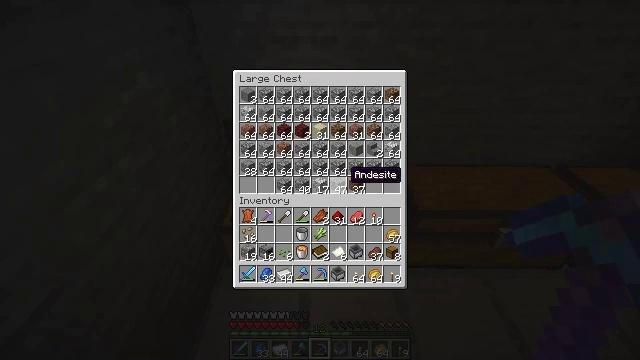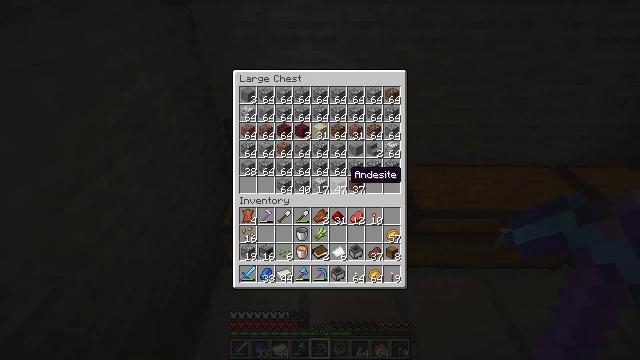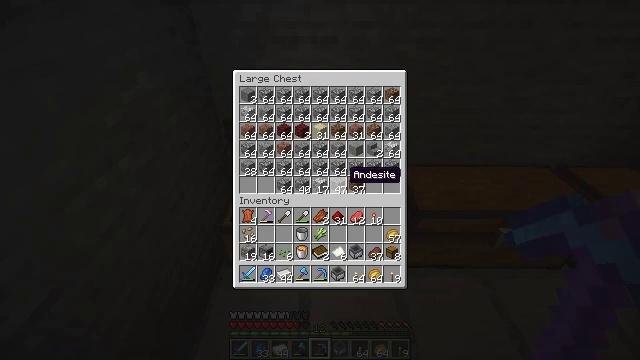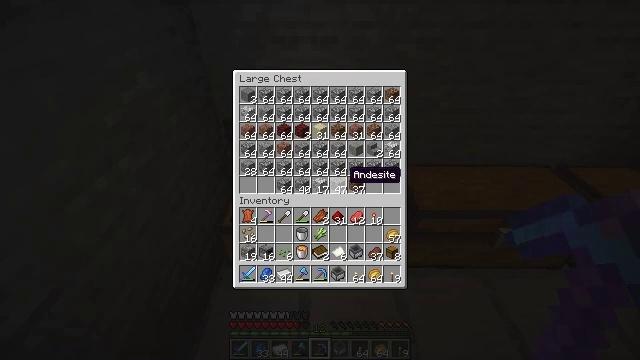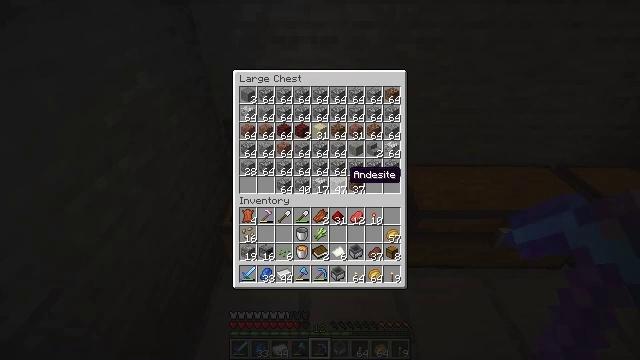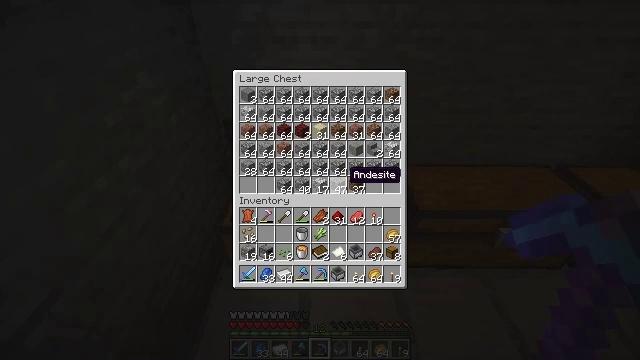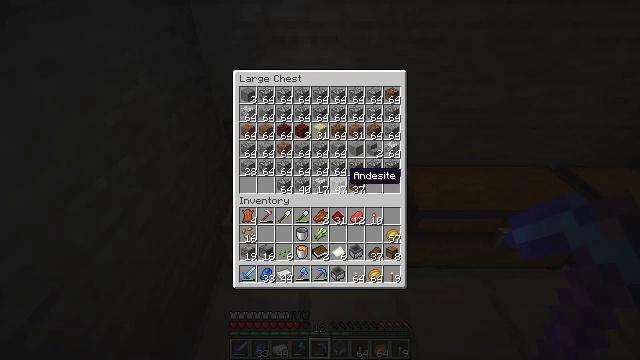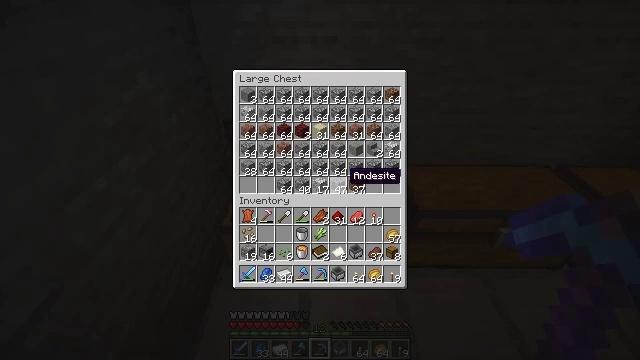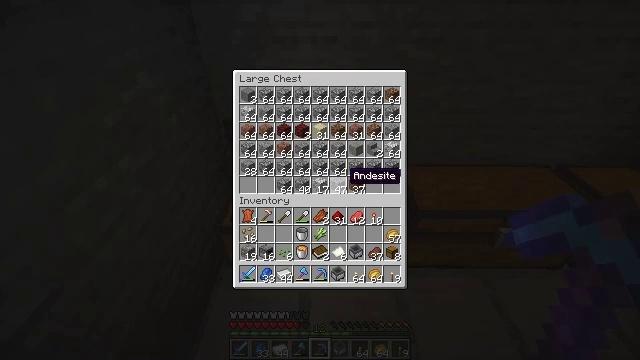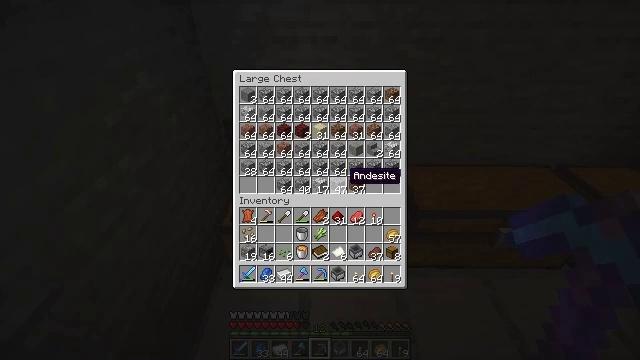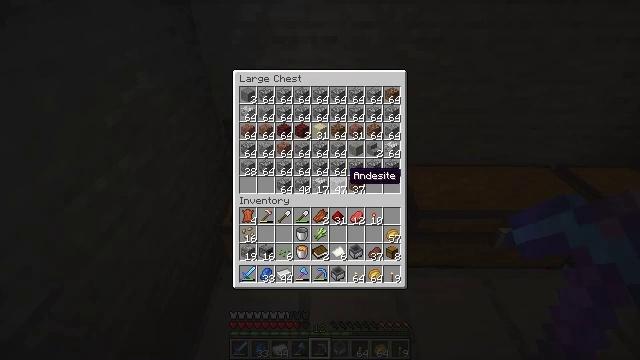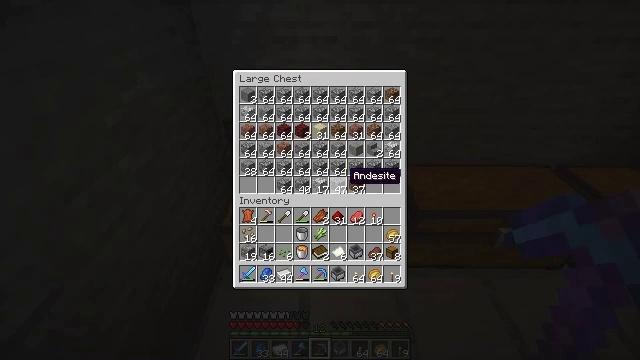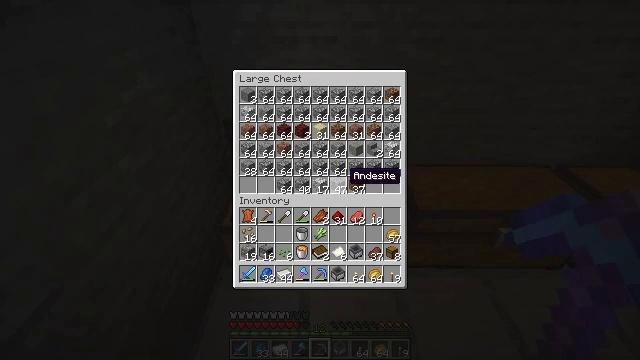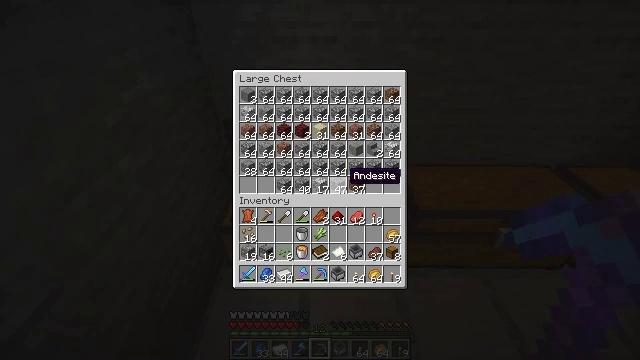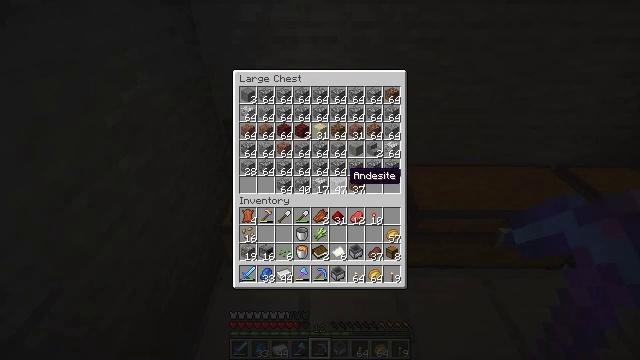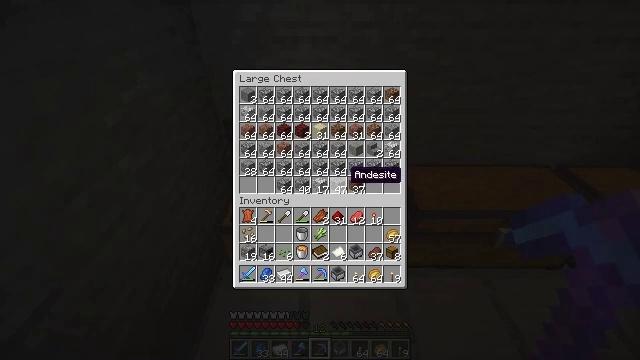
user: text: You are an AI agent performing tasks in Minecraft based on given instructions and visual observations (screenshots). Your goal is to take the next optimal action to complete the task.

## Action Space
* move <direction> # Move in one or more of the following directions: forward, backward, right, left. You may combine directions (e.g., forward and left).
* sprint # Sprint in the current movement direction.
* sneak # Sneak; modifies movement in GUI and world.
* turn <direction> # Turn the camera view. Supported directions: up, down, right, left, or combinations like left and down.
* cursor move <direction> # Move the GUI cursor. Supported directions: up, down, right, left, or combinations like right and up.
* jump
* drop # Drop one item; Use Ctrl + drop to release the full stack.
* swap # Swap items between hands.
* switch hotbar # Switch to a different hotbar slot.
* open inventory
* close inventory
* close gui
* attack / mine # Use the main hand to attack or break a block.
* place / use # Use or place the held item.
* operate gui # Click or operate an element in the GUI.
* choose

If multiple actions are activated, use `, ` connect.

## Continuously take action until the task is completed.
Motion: motion action
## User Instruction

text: Drop a diamond pickaxe.
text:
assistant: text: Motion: no_op
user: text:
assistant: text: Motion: no_op
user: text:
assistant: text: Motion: no_op
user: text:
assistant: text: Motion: no_op
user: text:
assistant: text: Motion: no_op
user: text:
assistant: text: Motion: no_op
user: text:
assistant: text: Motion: no_op
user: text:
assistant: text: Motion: no_op
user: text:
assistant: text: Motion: no_op
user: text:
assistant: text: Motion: no_op
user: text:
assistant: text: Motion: no_op
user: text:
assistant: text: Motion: no_op
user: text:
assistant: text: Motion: no_op
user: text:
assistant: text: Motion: no_op
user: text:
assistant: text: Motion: no_op
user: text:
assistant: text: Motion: no_op
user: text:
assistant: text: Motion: no_op
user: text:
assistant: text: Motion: no_op
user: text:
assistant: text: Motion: no_op
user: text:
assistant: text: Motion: no_op
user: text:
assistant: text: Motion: no_op
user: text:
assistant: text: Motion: no_op
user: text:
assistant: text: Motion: turn up
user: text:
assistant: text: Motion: no_op
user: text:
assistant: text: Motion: no_op
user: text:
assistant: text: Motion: no_op
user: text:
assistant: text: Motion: no_op
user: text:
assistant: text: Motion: no_op
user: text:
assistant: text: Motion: no_op
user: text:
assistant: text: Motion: no_op